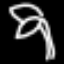
Label: palm tree